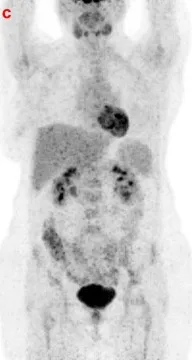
MIP image on End Cycle PET/CT. Reveal negligible uptake in the corresponding vertebrae.
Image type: radiology (pet)